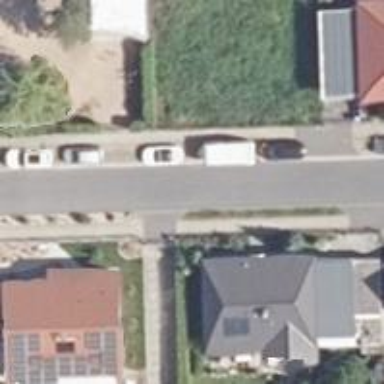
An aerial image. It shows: Residential road with asphalt surface and sidewalks on both sides. There is parallel parking on the left side of the street.